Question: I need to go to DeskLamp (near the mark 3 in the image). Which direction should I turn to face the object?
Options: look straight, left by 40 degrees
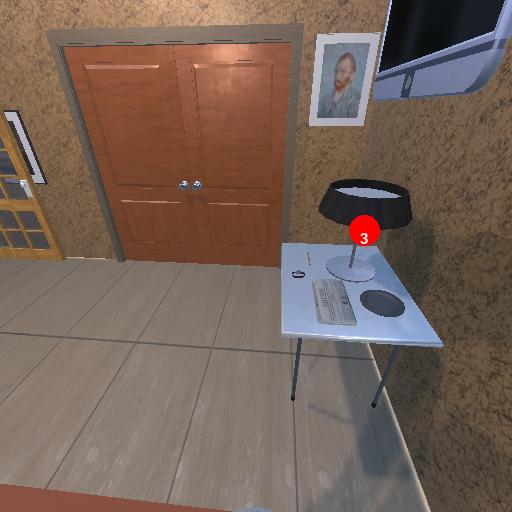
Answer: look straight